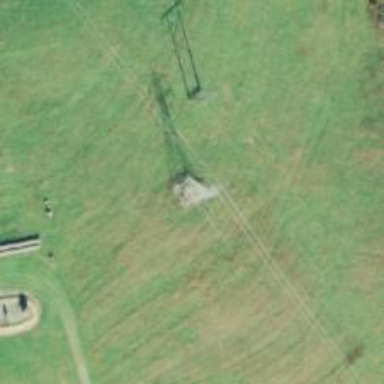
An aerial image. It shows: Lattice structure tower used for power distribution.